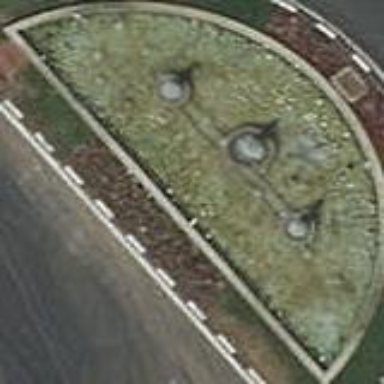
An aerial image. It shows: Fountain surrounded by water.